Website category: auto
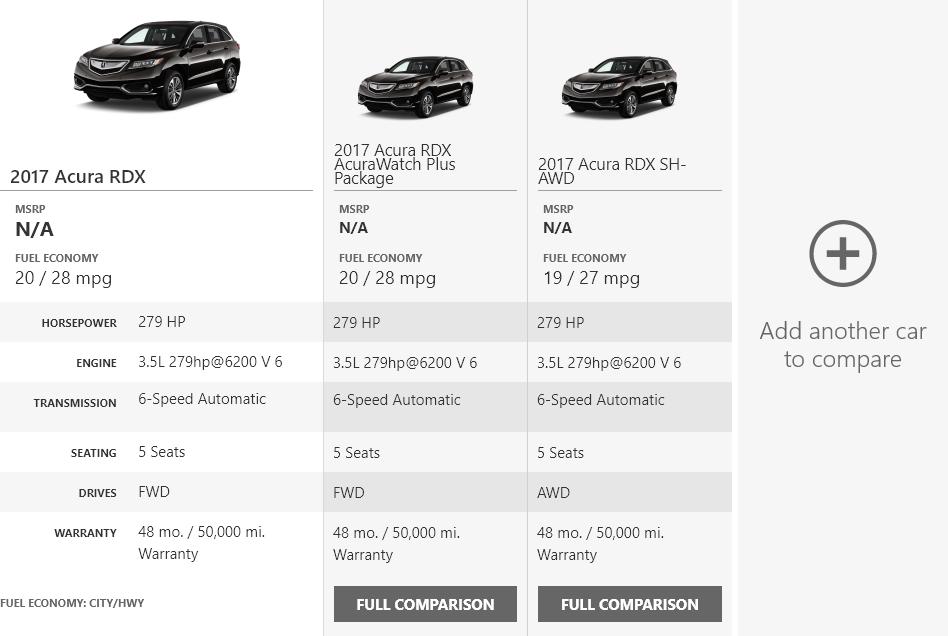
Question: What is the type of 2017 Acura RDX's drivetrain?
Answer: FWD

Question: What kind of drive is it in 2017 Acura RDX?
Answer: FWD

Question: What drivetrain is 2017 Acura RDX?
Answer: FWD

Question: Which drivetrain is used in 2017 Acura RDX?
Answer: FWD

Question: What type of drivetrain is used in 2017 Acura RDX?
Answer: FWD

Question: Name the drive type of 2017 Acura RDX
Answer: FWD

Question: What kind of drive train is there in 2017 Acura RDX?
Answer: FWD

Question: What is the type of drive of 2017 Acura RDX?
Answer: FWD

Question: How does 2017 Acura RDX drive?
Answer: FWD

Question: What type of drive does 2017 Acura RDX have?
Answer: FWD

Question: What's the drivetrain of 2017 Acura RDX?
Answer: FWD

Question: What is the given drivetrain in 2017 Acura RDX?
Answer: FWD

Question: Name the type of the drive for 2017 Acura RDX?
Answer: FWD

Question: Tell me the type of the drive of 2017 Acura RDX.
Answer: FWD

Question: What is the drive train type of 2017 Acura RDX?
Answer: FWD

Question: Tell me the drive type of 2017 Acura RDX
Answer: FWD

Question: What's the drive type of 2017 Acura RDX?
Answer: FWD

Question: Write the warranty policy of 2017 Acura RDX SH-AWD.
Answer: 48 mo. / 50,000 mi. Warranty

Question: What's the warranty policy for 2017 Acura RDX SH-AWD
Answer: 48 mo. / 50,000 mi. Warranty

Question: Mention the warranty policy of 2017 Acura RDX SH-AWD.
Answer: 48 mo. / 50,000 mi. Warranty

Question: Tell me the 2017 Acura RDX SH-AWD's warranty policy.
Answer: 48 mo. / 50,000 mi. Warranty